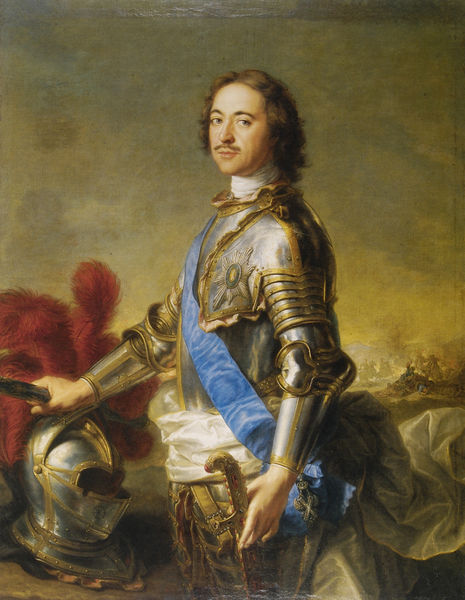
Titel: Pierre I
Künstler: Jean-Marc Nattier
Standort: München
Institution: Bayerische Verwaltung der staatlichen Schlösser, Gärten und Seen
Schlagwörter: blau, dunkel, feder, feuer, gemälde, hand, held, himmel, kampf, kopf, kämpfer, mann, schatten, weiß, wolken, gelb, grün, ocker, braun, finger, grau, haar, hell, hintergrund, licht, mund, nase, orange, profil, schmuck, schwarz, stirn, blick, gürtel, rot, schal, tuch, beige, malerei, bart, jung, schnurrbart, augen, band, barock, falten, federn, gefieder, gesicht, halten, inkarnat, kragen, mensch, messer, silber, straussfedern, bild, bildnis, hände, portrait, porträt, öl, ferne, rauch, sonne, auge, gewand, gold, haare, halbfigur, pose, stehend, stoff, adel, augenbrauen, edelsteine, kinn, krone, lippen, locke, locken, mittelscheitel, potrait, scheitel, seide, federbusch, hellblau, schärpe, adlig, taille, farbig, seitlich, wangen, halsband, stab, dorf, weis, ausdruck, krieg, schlacht, könig, soldaten, schnäuzer, schnurbart, brauen, glanz, halstuch, pupillen, seitenansicht, metall, faltenwurf, augenbraue, ellenbogen, schnauzbart, schnauzer, dünn, geschlossen, glitzern, griff, schimmer, panzer, stolz, stern, dreiviertel, schwert, säbel, uniform, soldat, waffe, adeliger, degen, helm, medallie, offizier, orden, posieren, scherpe, herrscher, ritter, fürst, rüstung, verziert, wappen, scharniere, drappiert, harnisch, halbprofil, scharnier, rotbraun, dolch, mittelalter, krieger, general, ritterrüstung, feldherr, visier, adliger, edelmann, oberlippenbart, zier, zierde, beschlag, helmbusch, frsiur, marschallstab, zepter, federhelm, geschmückt, drappierung, stung, riffelung, blaues band, helmzier, helmwedel, glitzernd, flatternd, schnurrbrat, marschall, federhaube, rotter, gschmückt, brustpanze, federnbusch, schrpe, schárpe, silber rot, turnierkämpfer, reitenfranzösisch, rn, slber, schulterband, silberne rüstung, lmetall, buschel helm